Question:
I am using MKMapview in my iPhone app.
How can I assign values in annotation in MKMapkit Framework?
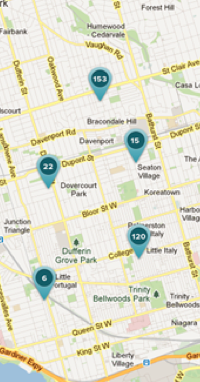
Answer: You can use custom view for each annotation with one 'UIView', one 'UIImageView' and one Label to display different value. This will be done within the method '- (MKAnnotationView *)mapView:(MKMapView *)newMapView viewForAnnotation:(id )newAnnotation'. You have to take 'UIView' double in size with transparent color with respect to 'UIImageView' to make more precise view on zoom in and zoom out in mapview.
Code-----
'''
-(MKAnnotationView *)mapView:(MKMapView *)mapView viewForAnnotation:(id <MKAnnotation>)annotation
{
static NSString * const kPinAnnotationIdentifier = @"PinIdentifier";
if(annotation == self._mapView.userLocation)
{
return nil;
}
MyAnnotation *myAnnotation = (MyAnnotation *)annotation;
MKAnnotationView *newAnnotation = (MKAnnotationView*)[self._mapView dequeueReusableAnnotationViewWithIdentifier:kPinAnnotationIdentifier];
if(!newAnnotation){
newAnnotation = [[MKAnnotationView alloc] initWithAnnotation:myAnnotation reuseIdentifier:@"userloc"];
}
NSDictionary *dict=[alertInfoArray objectAtIndex:myAnnotation.ann_tag];
UIView *anView=[[UIView alloc] init];
anView.backgroundColor=[UIColor clearColor];
UIImageView *bgImg=[[UIImageView alloc] init];
bgImg.image=[UIImage imageNamed:@""];
bgImg.backgroundColor=[UIColor clearColor];
UIImageView *imgView=[[UIImageView alloc] init];
imgView.tag=myAnnotation.ann_tag;
UILabel *lblName=[[UILabel alloc] init];
lblName.font=[UIFont systemFontOfSize:12];
lblName.textAlignment=UITextAlignmentCenter;
lblName.textColor=[UIColor whiteColor];
lblName.backgroundColor=[UIColor clearColor];
lblName.text=TEXT YOU WANT ;
newAnnotation.frame=CGRectMake(0, 0, 70, 212);
anView.frame=CGRectMake(0, 0, 70, 212);
bgImg.frame=CGRectMake(0, 0, 70, 106);
bgImg.image=[UIImage imageNamed:@"thumb-needhelp.png"];
imgView.frame=CGRectMake(8,25,55,48);
imgView.image=[UIImage imageNamed:@"girl-default.png"];
lblName.frame=CGRectMake(5,79,60,10);
[anView addSubview:bgImg];
[bgImg release];
[anView addSubview:imgView];
[imgView release];
[newAnnotation addSubview:anView];
[anView release];
newAnnotation.canShowCallout=YES;
[newAnnotation setEnabled:YES];
return newAnnotation;
}
'''
Hope this helps.